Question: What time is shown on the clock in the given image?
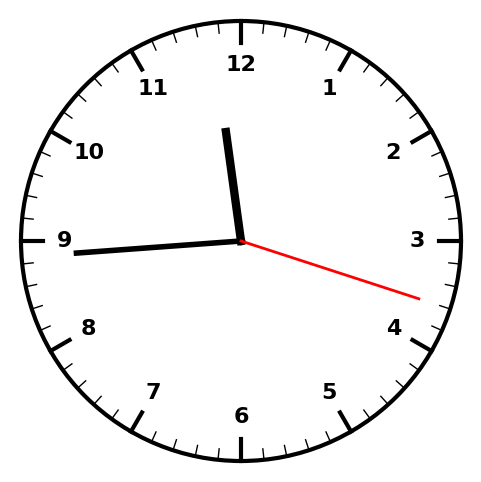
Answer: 11:44:18